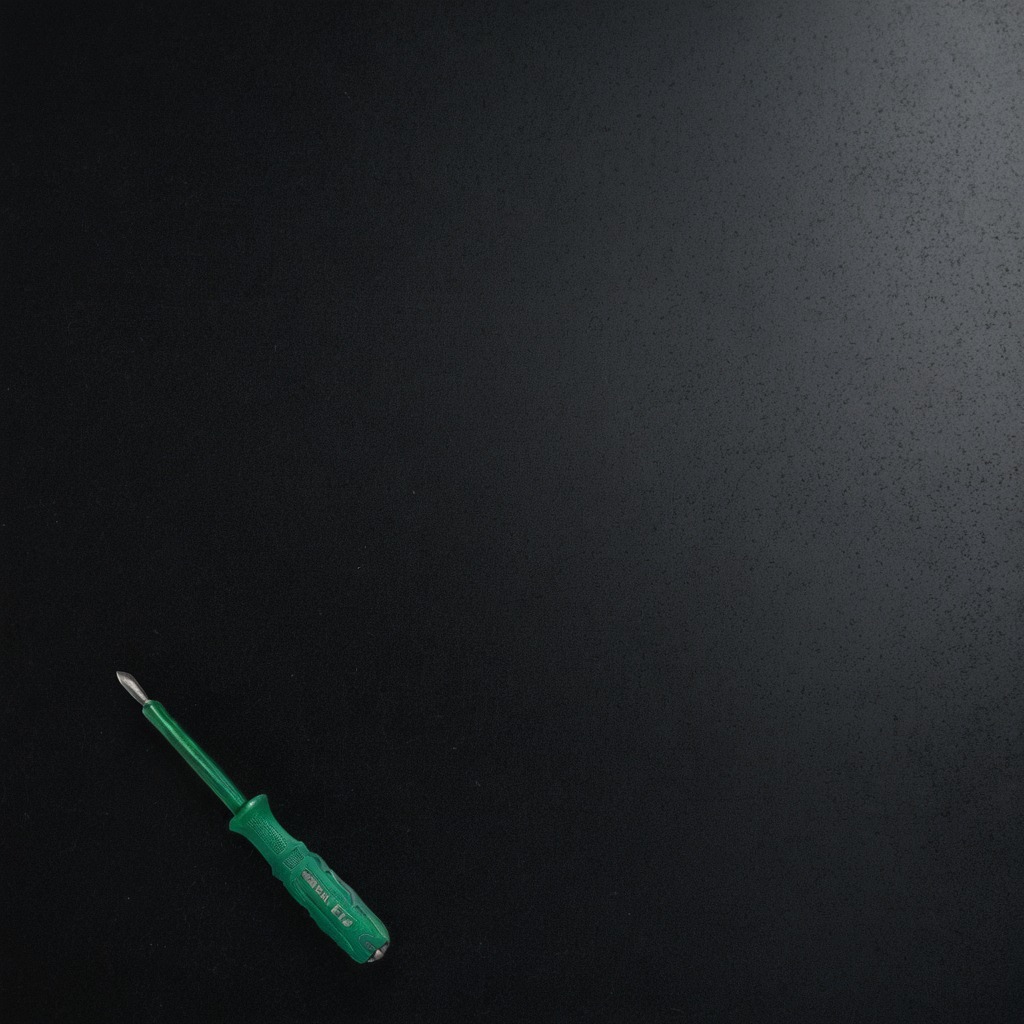
A screwdriver lies on a clean granite tabletop covered with a black rubber mat inside a workshop at night dim ambient light soft shadows worn but beneath the mat